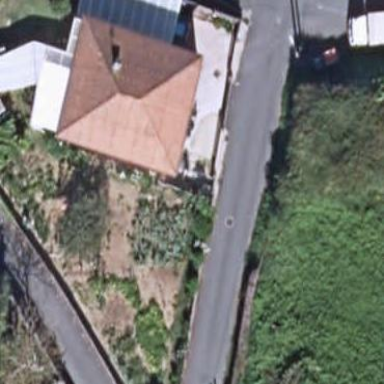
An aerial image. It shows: Simple and straightforward house.